八年级 · 度量几何学
, 在 $\triangle A B C$ 中, $A B=A C, \angle A=30^{\circ}, A B$ 的垂直平分线 $l$ 交 $A C$ 于点 $D$, 则 $\angle C B D=$

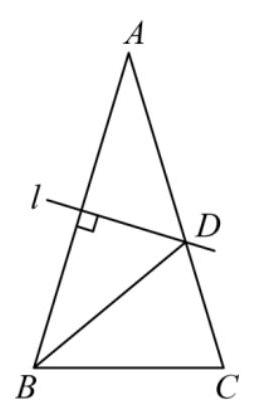
答案: $45^{\circ}$